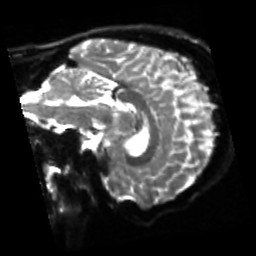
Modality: sbref
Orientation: sagittal
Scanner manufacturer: siemens
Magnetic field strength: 3 T
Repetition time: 4 s
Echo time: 0.0594 s